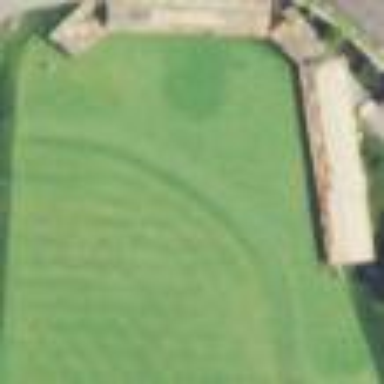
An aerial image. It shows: Grass area designated as golf tee.